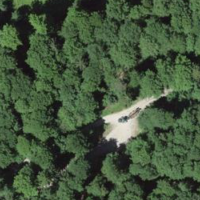
EUNIS habitat code: 41
Species observed at this site:
Lamium galeobdolon